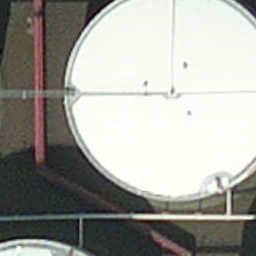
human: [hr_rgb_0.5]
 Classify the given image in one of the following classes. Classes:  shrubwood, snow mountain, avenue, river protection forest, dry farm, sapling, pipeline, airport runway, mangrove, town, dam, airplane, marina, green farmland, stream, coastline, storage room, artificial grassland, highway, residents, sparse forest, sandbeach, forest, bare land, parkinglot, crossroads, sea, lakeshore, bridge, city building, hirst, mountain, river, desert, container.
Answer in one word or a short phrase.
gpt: storage room